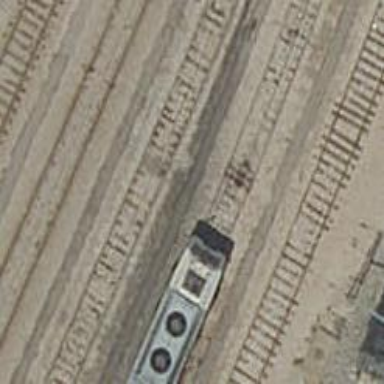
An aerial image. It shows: Rail yard with electrified contact lines for the trains.